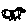
Label: cat